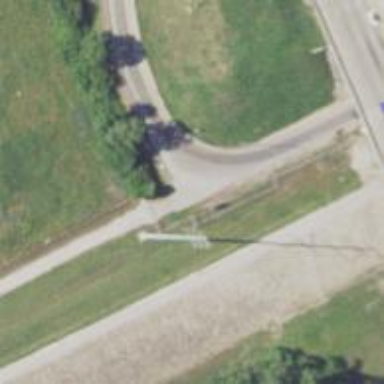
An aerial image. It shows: Power pole.